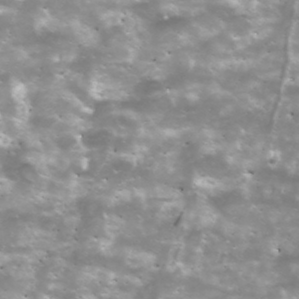
Label: non_frost